Question: The following fails after executing the highlighted line.

> String was not recognized as a valid DateTime.
It's happening all the sudden, worked when it was 12PM or so... ? Now its 4:54PM and no go. What the heck is going on?
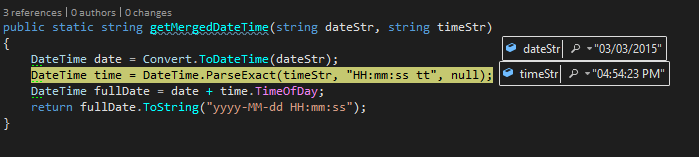
Answer: You should be using 'hh:mm:ss tt' as the format string - 'HH' is for the 24-hour clock, at which point you're saying it's 4AM... but with PM as the AM/PM signifier.
Basically, use 'hh' with 'tt', or 'HH' on its own.
Using <URL>, you'd use:
'''
private static readonly LocalTimePattern TimePattern =
LocalTimePattern.CreateWithInvariantCulture("hh:mm:ss tt");
// TODO: Check this is what you want! We can't tell from your example.
private static readonly LocalDatePattern DatePattern =
LocalDatePattern.CreateWithInvariantCulture("dd/MM/yyyy");
private static readonly LocalDateTimePattern DateTimePattern =
LocalDatePattern.CreateWithInvariantCulture("yyyy-MM-dd HH:mm:ss");
public static string GetMergedDateTime(string dateText, string timeText)
{
// The Value property throws an exception if parsing failed. You can
// check that with the Success property first though.
LocalDate date = DatePattern.Parse(dateText).Value;
LocalTime time = TimePattern.Parse(timeText).Value;
LocalDateTime dateTime = date + time;
return DateTimePattern.Format(dateTime);
}
'''
Note that it might be cleaner to return the 'LocalDateTime' - do as much of your work as possible in the "natural" representation, only using strings when you really have to.